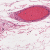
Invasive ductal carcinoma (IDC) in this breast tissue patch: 0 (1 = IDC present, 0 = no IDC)